Question: I have an ASP.Net GridView control on an ASPX page hosted on a SharePoint site. I got our IT group to add the read/write permissions for SharePoint server/services Active Directory group to the network drive where the Access MDB file is hosted. When I run the page, it still says the server doesn't have permission to read the database. (I know for a fact the DB is not opened exclusively). What am I doing wrong?
Here is my GridView code:
'''
<asp:GridView runat="server" id="GridView1" AutoGenerateColumns="False" DataSourceID="SqlDataSource1">
<Columns>
<asp:boundfield DataField="last_name" HeaderText="last_name" SortExpression="last_name">
</asp:boundfield>
<asp:boundfield DataField="first_name" HeaderText="first_name" SortExpression="first_name">
</asp:boundfield>
</Columns>
</asp:GridView>
<asp:SqlDataSource runat="server" ID="SqlDataSource1" ProviderName="System.Data.OleDb" ConnectionString="Provider=Microsoft.Ace.OLEDB.12.0;Data Source=\SERVER\sb30$\AccessBaseccessbase.mdb" SelectCommand="SELECT [last_name], [first_name] FROM [BDONAMES]">
'''

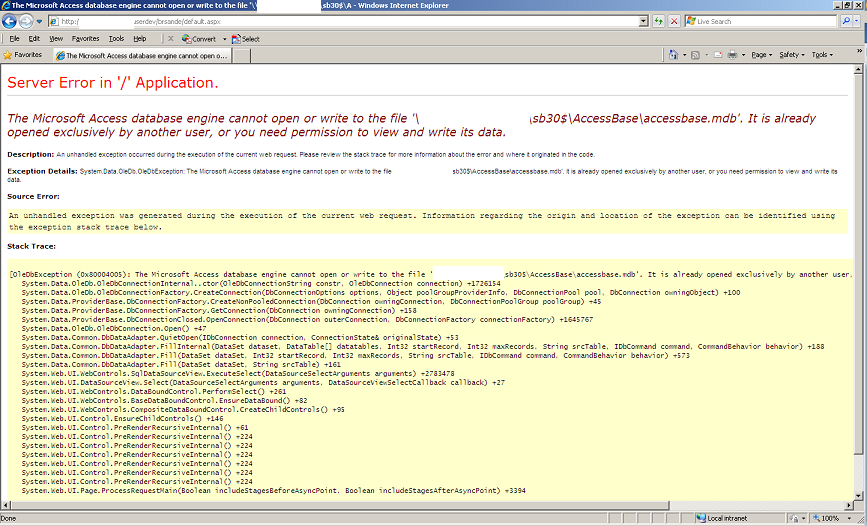
Answer: I have been researching this and not sure about asp.net but sharepoint will not connect to a .mdb file because of security. it will connect to the new 2010 version of an access file (forgot the extension)